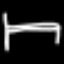
Label: bed